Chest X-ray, PA view. Patient: 23 years old, sex F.
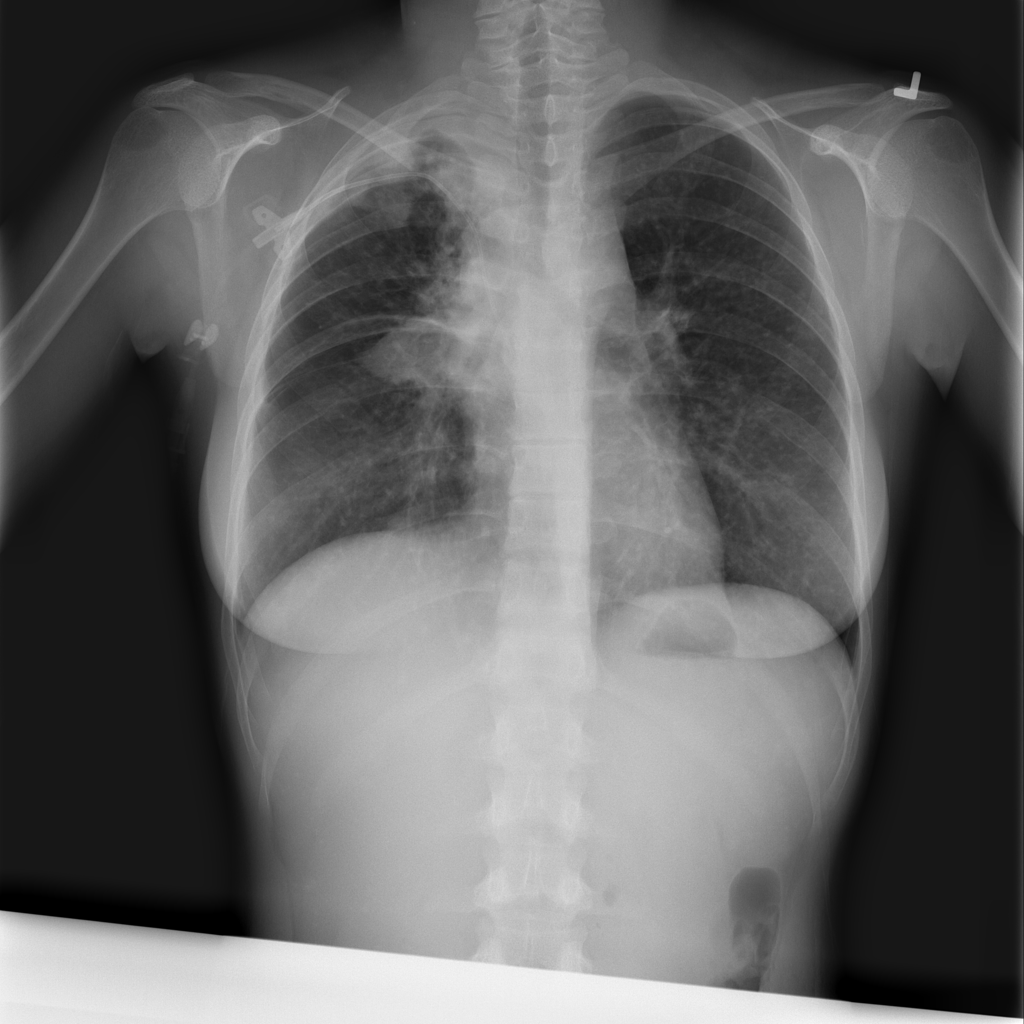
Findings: Mass